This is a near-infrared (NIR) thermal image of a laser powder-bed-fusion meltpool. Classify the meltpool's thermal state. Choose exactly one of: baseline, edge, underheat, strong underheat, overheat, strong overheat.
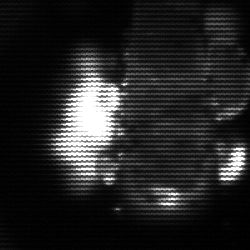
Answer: strong underheat